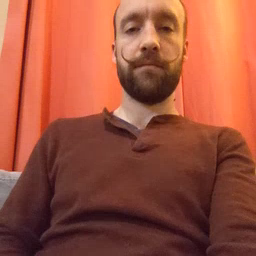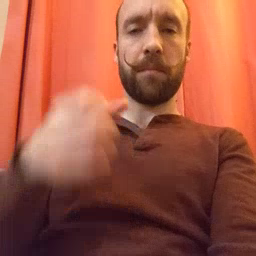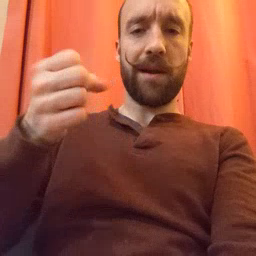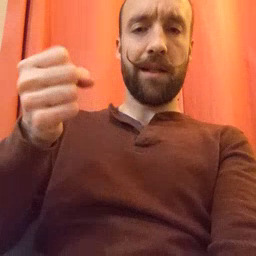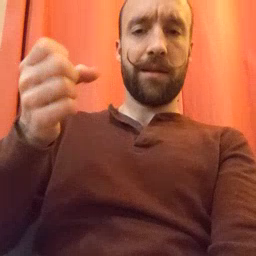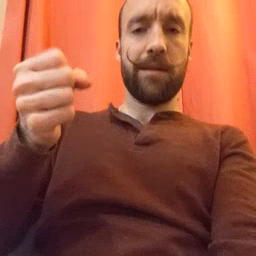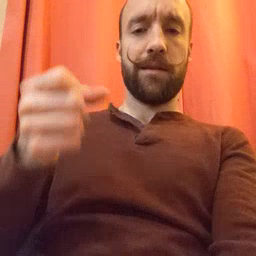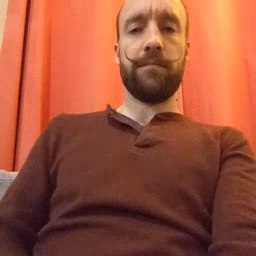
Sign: milk